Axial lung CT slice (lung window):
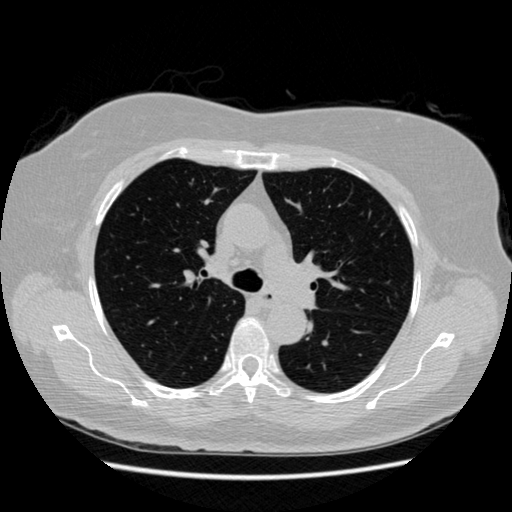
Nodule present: no